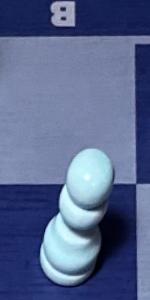
Label: Pawn_White